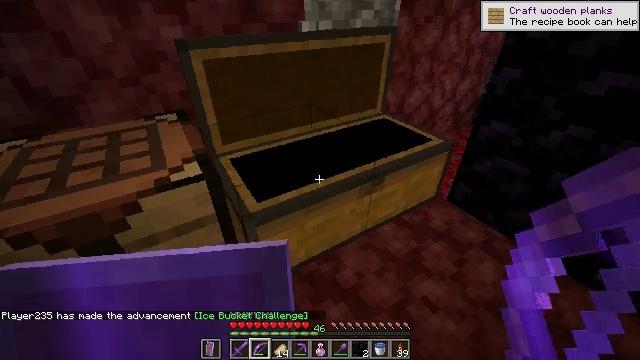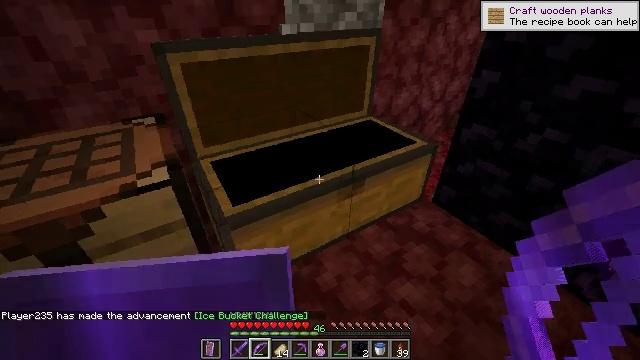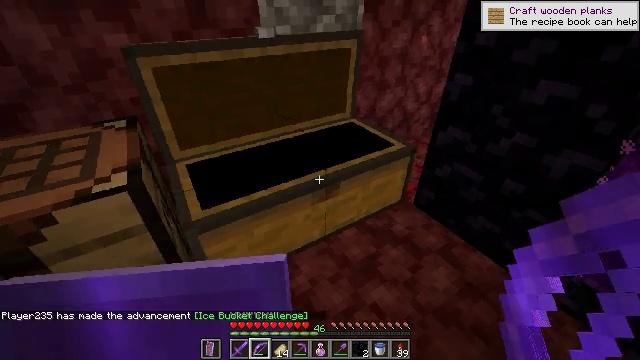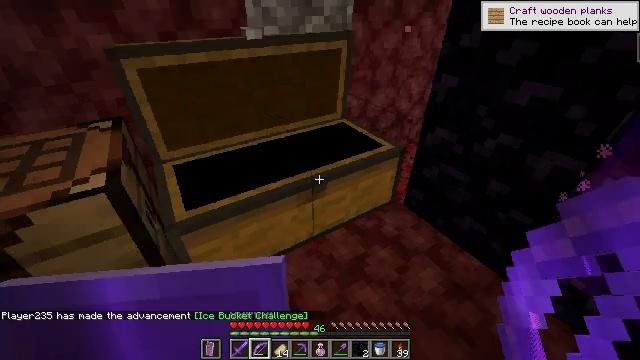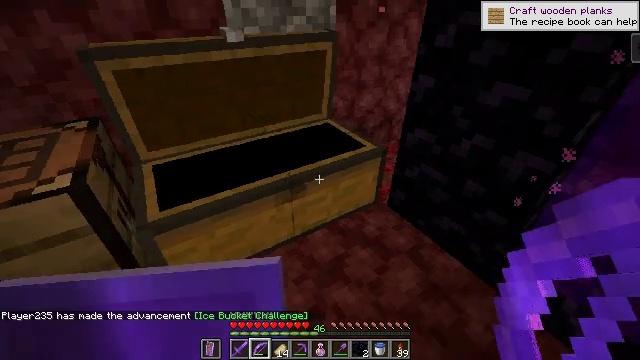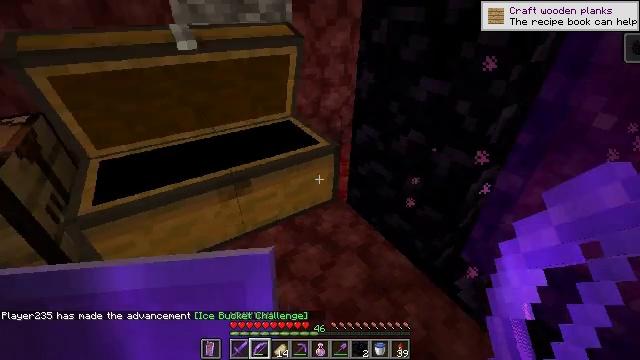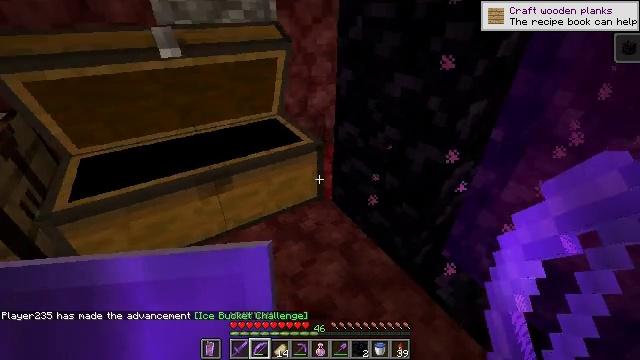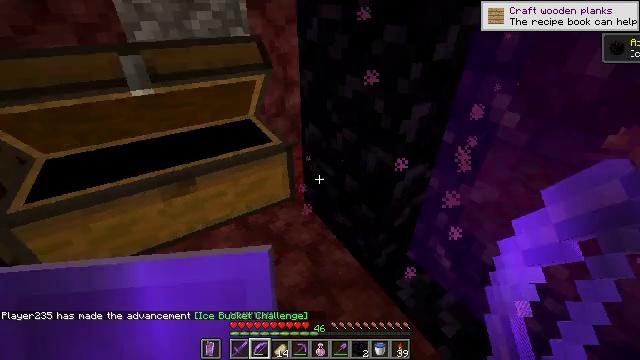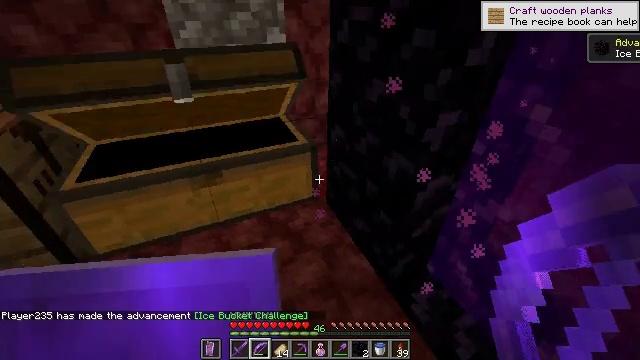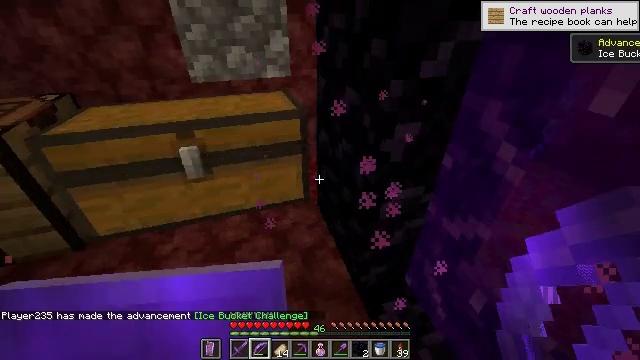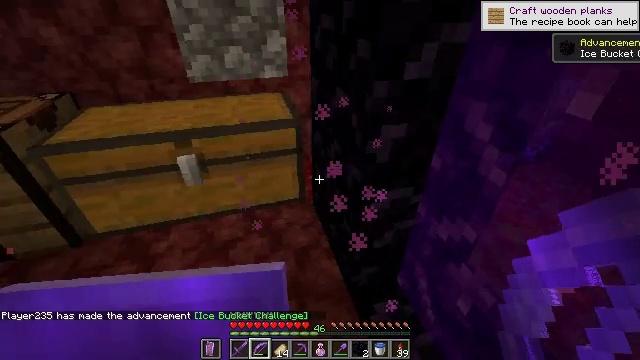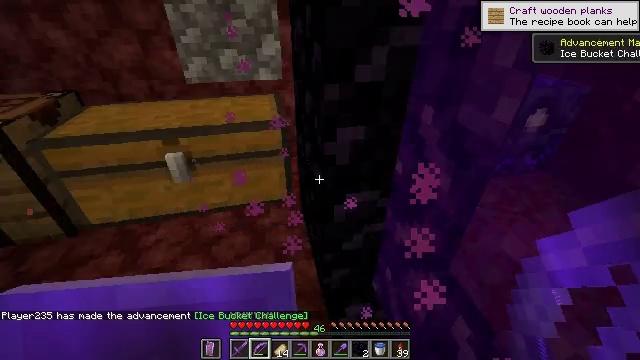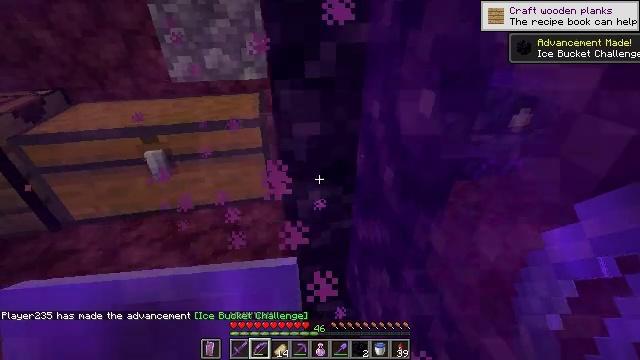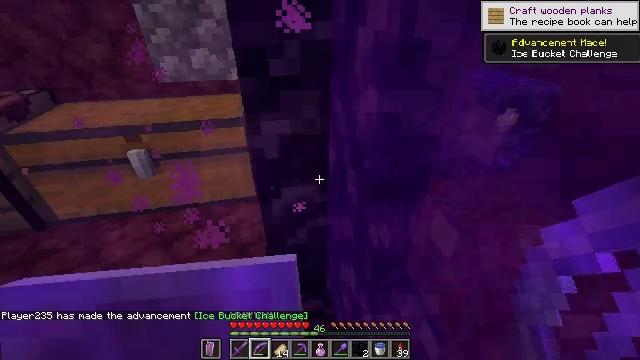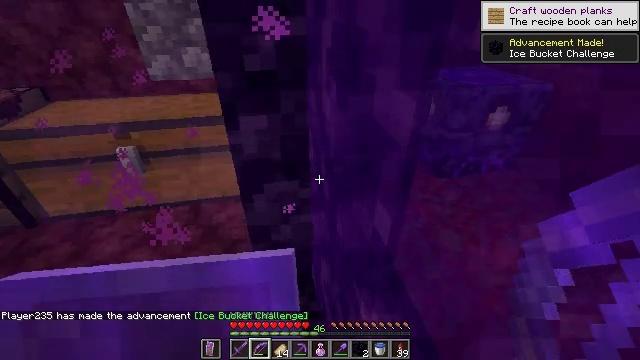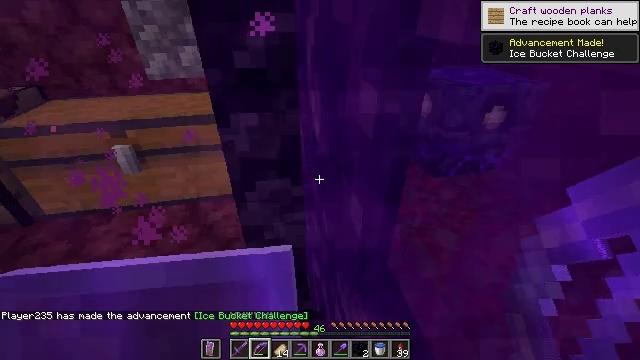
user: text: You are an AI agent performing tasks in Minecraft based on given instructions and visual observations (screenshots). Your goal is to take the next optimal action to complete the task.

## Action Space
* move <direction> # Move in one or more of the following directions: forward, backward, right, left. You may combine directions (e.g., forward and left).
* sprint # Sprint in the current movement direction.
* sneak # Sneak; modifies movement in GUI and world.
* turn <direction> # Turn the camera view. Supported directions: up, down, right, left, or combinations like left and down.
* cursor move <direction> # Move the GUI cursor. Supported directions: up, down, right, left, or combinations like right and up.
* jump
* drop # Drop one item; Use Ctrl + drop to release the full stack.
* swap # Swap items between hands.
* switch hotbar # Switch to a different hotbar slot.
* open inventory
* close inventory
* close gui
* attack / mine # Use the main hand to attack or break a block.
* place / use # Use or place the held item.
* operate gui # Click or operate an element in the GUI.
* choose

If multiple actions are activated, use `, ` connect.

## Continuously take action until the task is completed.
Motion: motion action
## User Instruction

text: craft item air
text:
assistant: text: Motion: move right
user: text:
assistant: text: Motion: move right
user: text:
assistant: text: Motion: move right
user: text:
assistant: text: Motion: move right
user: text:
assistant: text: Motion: move right
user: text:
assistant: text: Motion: move right
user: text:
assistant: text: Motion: move right
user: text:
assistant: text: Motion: move right, turn left
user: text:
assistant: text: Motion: move right, turn left
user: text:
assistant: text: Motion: move right, turn left
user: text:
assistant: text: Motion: move right, turn left
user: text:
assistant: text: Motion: move right
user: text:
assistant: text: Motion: no_op
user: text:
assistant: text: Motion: no_op
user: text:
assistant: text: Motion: no_op
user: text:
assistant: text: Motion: no_op
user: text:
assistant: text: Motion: no_op
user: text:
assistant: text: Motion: no_op
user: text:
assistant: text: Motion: no_op
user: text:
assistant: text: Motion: turn left and up
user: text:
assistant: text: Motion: turn left and up
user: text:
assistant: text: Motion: turn left and up
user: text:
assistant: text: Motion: turn left and up
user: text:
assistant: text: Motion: turn left and up
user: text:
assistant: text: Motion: turn left and up
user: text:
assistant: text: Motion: turn left and up
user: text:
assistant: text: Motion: turn left and up
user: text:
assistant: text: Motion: no_op
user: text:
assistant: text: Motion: no_op
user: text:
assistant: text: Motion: no_op